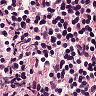
Metastatic tissue present: no